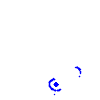
Particle: electron